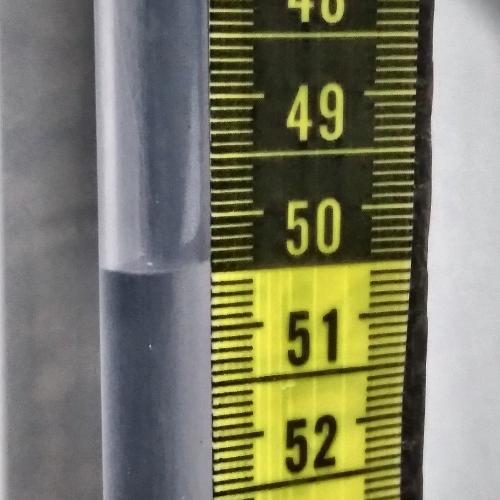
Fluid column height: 50.4 cm